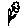
Label: flower